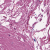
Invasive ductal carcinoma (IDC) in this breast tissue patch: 0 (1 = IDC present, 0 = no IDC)